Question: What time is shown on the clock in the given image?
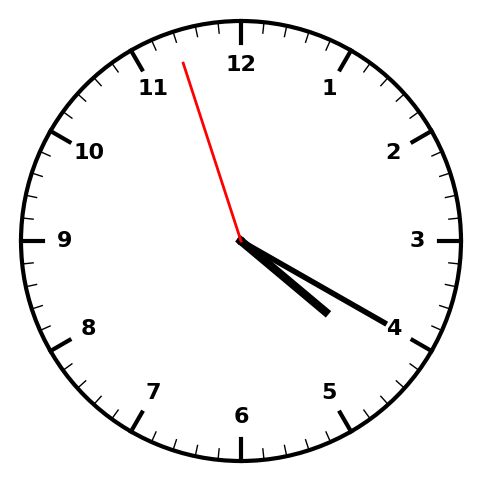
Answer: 04:19:57